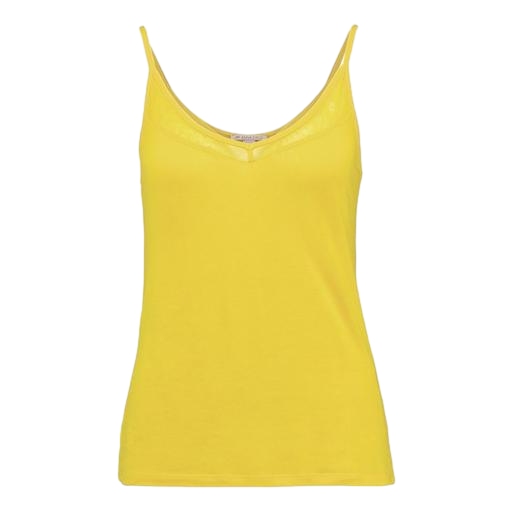
yellow pointelle-trimmed camisole, yellow tank top, yellow ribbed tank, white background